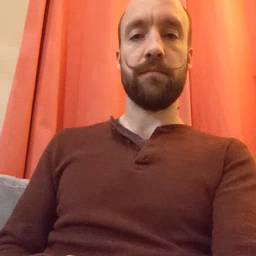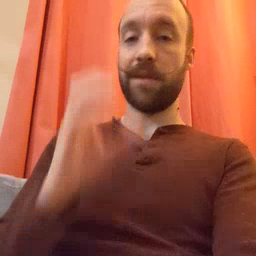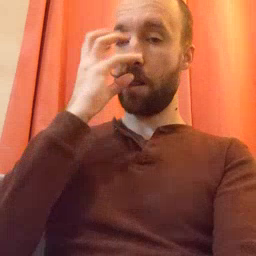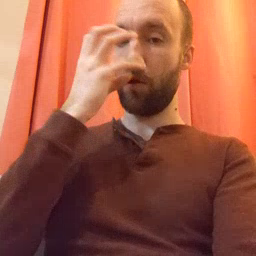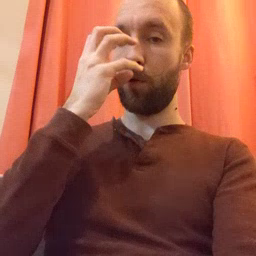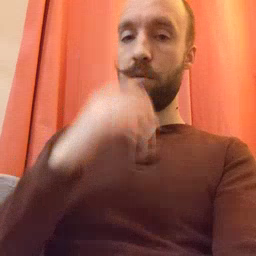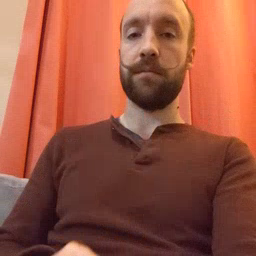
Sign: clown